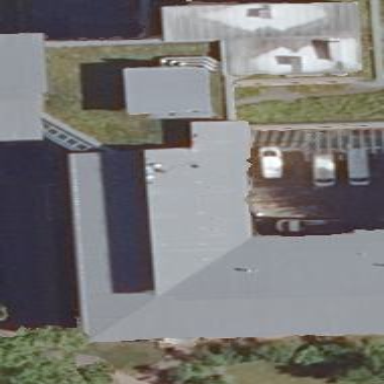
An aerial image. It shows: Part of building.